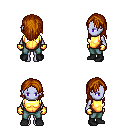
a pixel art fantasy rpg character, female body template, dark elf, purple skin, gold chest armor, teal pants, brunette long hairstyle, gold gloves, black shoes, four views (front, back, left, right), 2x2 character sprite sheet, small pixel art, hard edges, no anti-aliasing